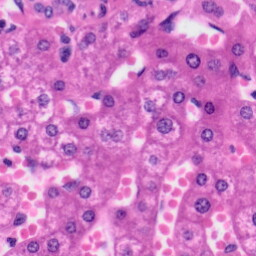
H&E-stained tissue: Liver